Field crop: maize
Growth stage: 2
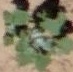
Species: chenopodium